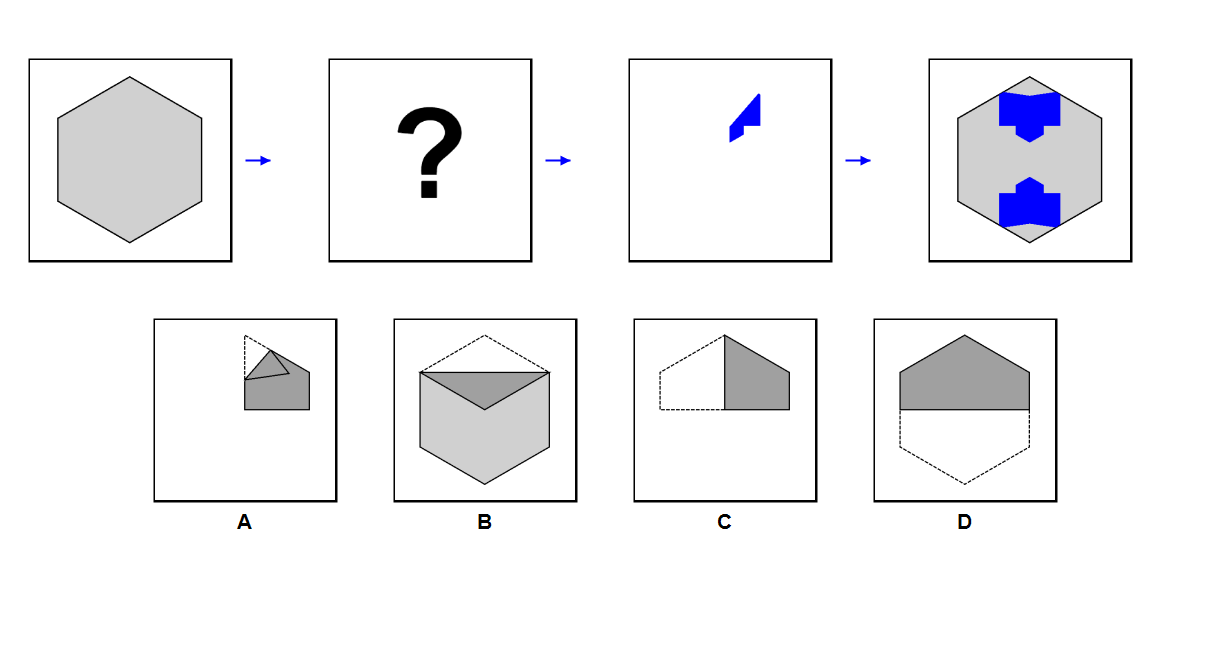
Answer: B